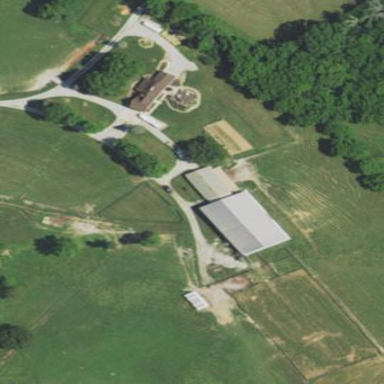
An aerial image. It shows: Farmyard area.